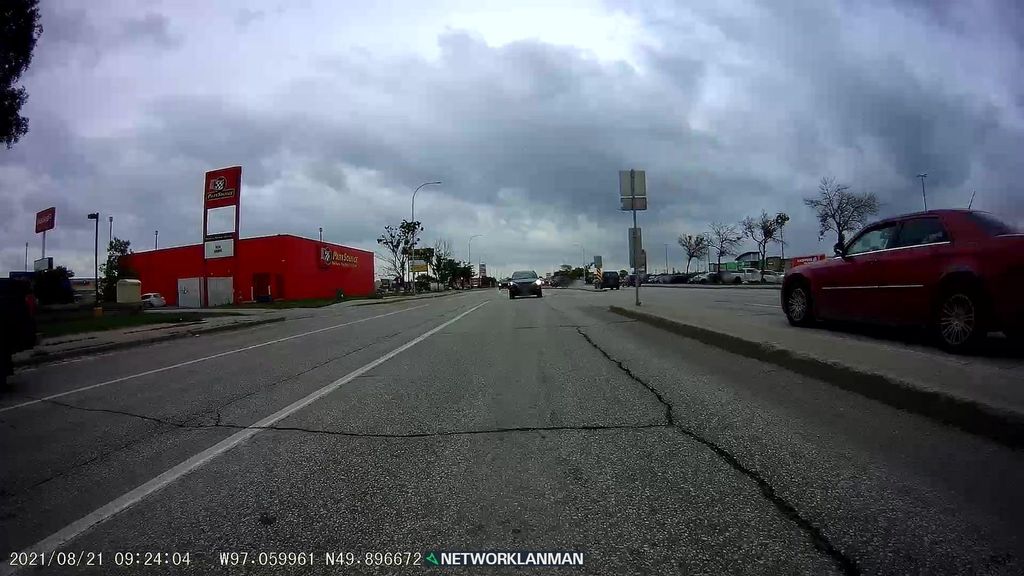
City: winnipeg